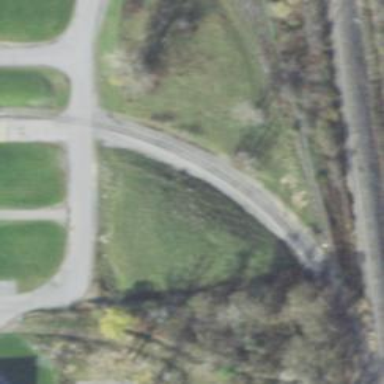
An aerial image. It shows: Rail spur service.